Question: I want to load a bitmap with a certain size in a custom view. As a first step I wanted to load a 400px x 400px bitmap in a 400px x 400px view... but the bitmap is loaded with a smaller size.
I found some threads with similar issues. It was adviced to use 'Options.inScale = false'. I used it, and got better log messages (bitmap outputs correct size 400px x 400px), but it still is rendered smaller:

(yellow is the background of the custom view - 400px x 400px, and red is the bitmap).
Any advices? Here is the code:
Custom view:
'''
class TestView extends View {
private Bitmap bitmap;
private Paint paint = new Paint();
public TestView(Context context) {
super(context);
}
public TestView(Context context, AttributeSet attr) {
super(context, attr);
BitmapFactory.Options options = new BitmapFactory.Options();
options.inScaled = false;
bitmap = BitmapFactory.decodeResource(getResources(), R.drawable.overlay, options).copy(Config.ARGB_8888, true);
Log.d("test6", "width: " + bitmap.getWidth() + " height: " + bitmap.getHeight());
}
@Override
public void onDraw(Canvas canvas) {
super.onDraw(canvas);
canvas.drawBitmap(bitmap, 0, 0, paint);
}
}
'''
XML:
'''
<RelativeLayout xmlns:android="http://schemas.android.com/apk/res/android"
android:layout_width="fill_parent"
android:layout_height="fill_parent"
android:background="#000000"
>
<com.example.TestView
android:id="@+id/view"
android:layout_width="400px"
android:layout_height="400px"
android:background="#ffff00"
/>
</RelativeLayout>
'''
The bitmap is already 400px x 400px ... that's why I think I don't have to use scaling options, etc. I just want to show it with this size in the screen...
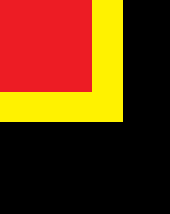
Answer: Most likely your 'Bitmap' is located not in 'drawable-nodpi' folder and that's why it's getting scaled.
According to documentation of <URL>:
> If the bitmap and canvas have different densities, this function will take care of automatically scaling the bitmap to draw at the same density as the canvas.